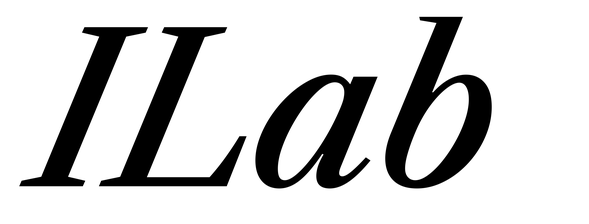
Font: LibreCaslonText-Italic_Medium_Italic